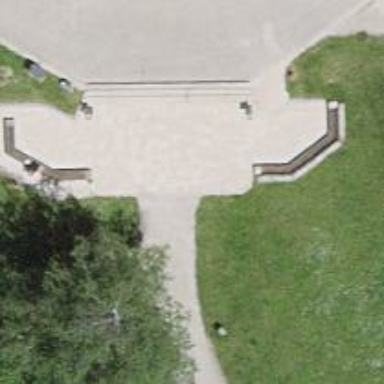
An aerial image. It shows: Steps with compacted surface and ramp for accessibility.